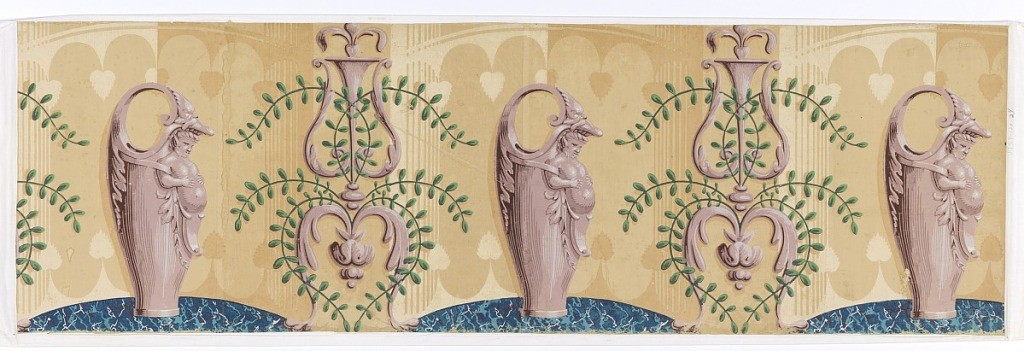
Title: Dado
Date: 1810–20
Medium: Block-printed on handmade paper
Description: Three-tone beige ground with leaf shapes, stripping. Dado pattern. Purplish-pink pitchers with cupid spouts on blue marbleized half-rounds, alternating with purplish-pink arabesques entwined with green vine-like foliage.